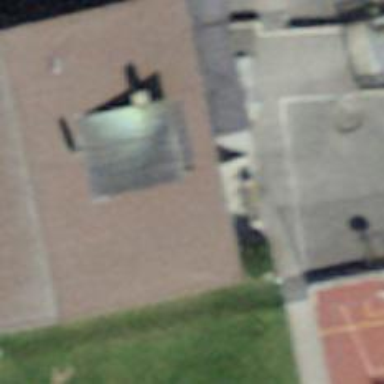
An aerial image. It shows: School.